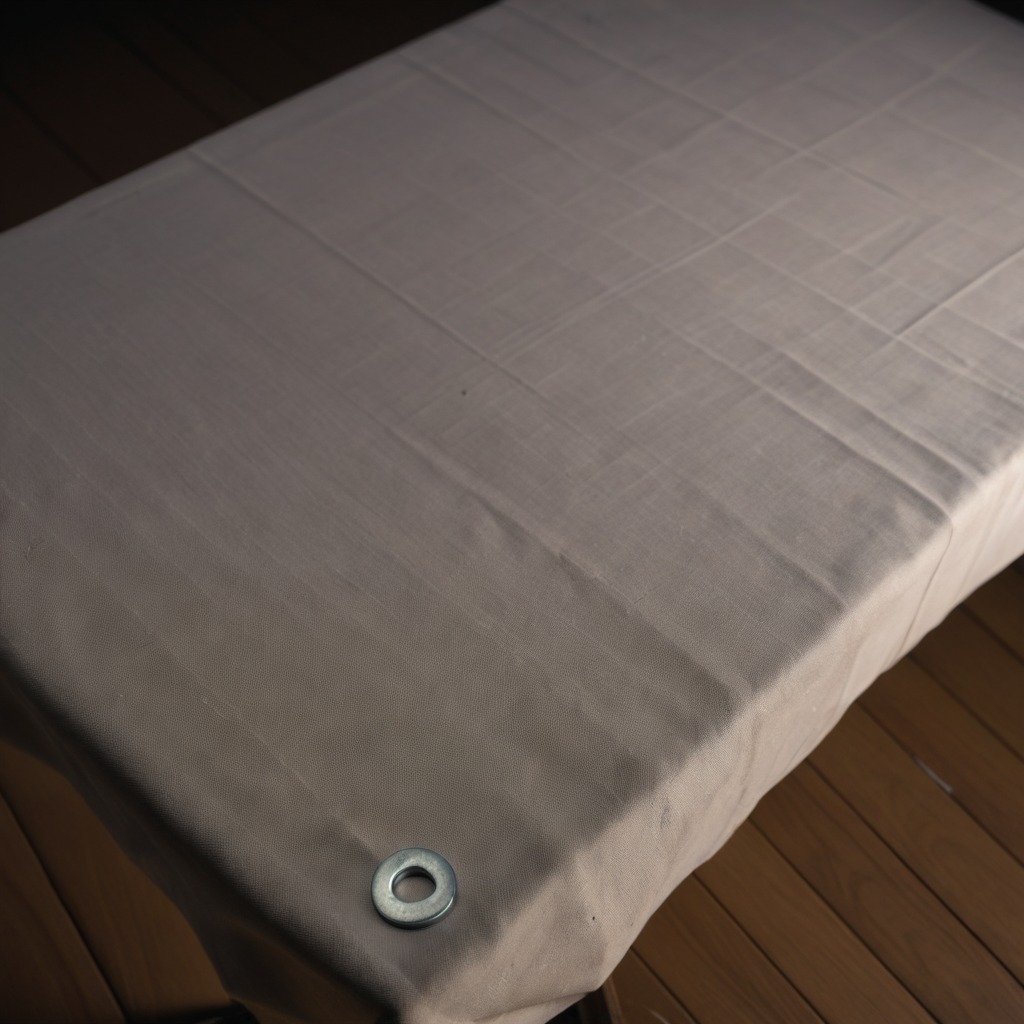
A flat metal washer lies on the wooden table.